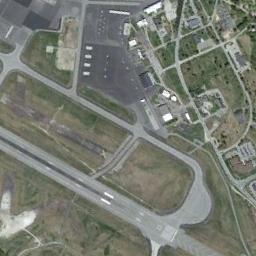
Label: airport